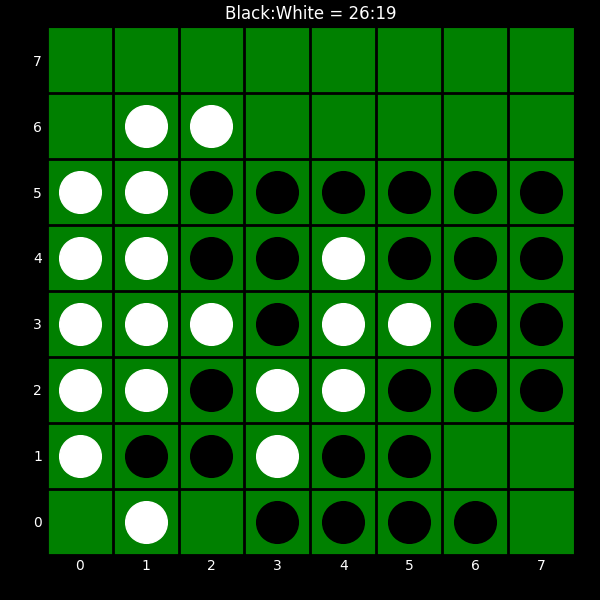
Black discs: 26
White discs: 19